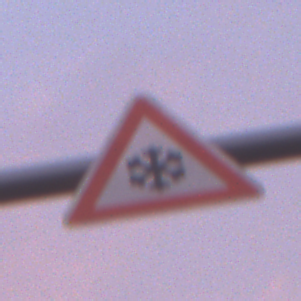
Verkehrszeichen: SchneeOderEisglaette
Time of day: SunriseSunset
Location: Outdoor (Urban)
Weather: PartlyCloudy
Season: NotSpecified
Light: Natural